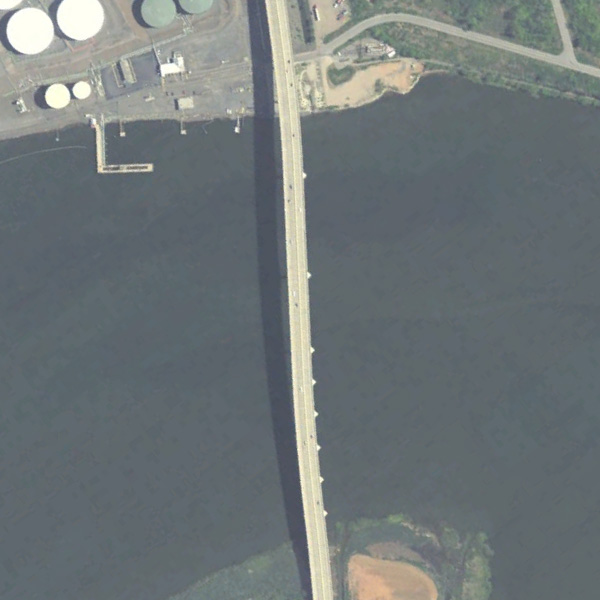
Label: Bridge